Question: I have a widget which contains some thumbnails. When any of the thumbnails is clicked I want to expand the div to reveal more detail (another div block), overlaying the widget content but pushing content below the widget down.
I want to do it with some effect (as if its expanding), using css or javascript.
Here's a visual:

Obviously, the expanded green box would completely hide the 2 blue boxes.
This is not my comfort zone at all, so any help would be appreciated.
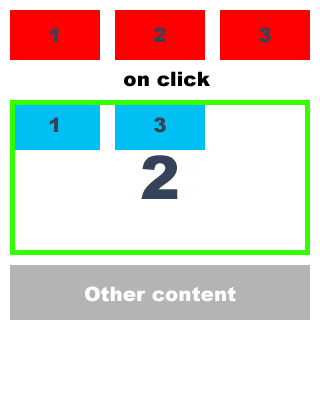
Answer: This can help you: <URL>
'''
#thumbs .thumb{cursor: pointer; background-color: red; float: left; margin: 0 20px 0 20px; width: 100px; text-align: center; height: 100px; position: relative;}
#thumbs .more{ display: none; position: absolute; width: 380px; top:0; left:0; background-color: blue; color:#fff}
'''
'''
<div id="thumbs">
<div class="thumb">1
<div class="more">th1 <PHONE> ...</div>
</div>
<div class="thumb">2
<div class="more">th2 <PHONE> ...</div>
</div>
<div class="thumb">3
<div class="more">th3 <PHONE> ...</div>
</div>
</div>
<div style="clear: both;"></div>
<div style="background-color: #ccc; height: 200px; margin-top: 50px;"></div>
'''
'''
var z=999;
$(function() {
$('.thumb').click(function(){
var $more=$(this).find('.more')
$more.css('z-index',z).show();
z++;
var h=$more.height();
$(this).height(h);
})
$('.more').click(function(event){
event.stopPropagation();
$(this).hide();
$('.thumb').height(100);
})
})
'''